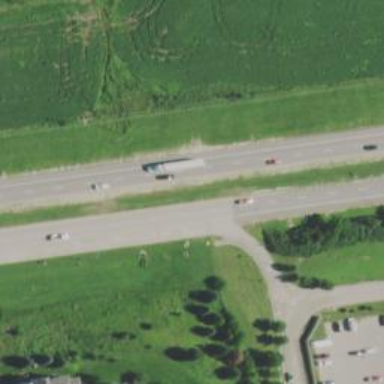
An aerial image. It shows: Trunk link highway.